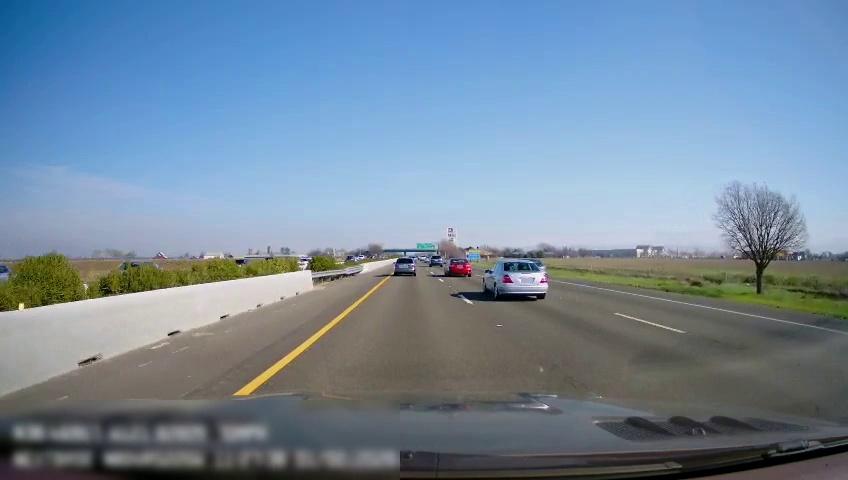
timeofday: Day
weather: Sunny
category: Drivable Space
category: Vehicles | Car
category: Vehicles | Car
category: Vehicles | SUV
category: Vehicles | Car
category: Vehicles | Car
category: Vehicles | SUV
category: Vehicles | Car
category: Lanes | Current Lane
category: Lanes | Current Lane
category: Lanes | Alternate Lane
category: Lanes | Alternate Lane
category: Traffic | Signs
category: Traffic | Signs
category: Traffic | Signs